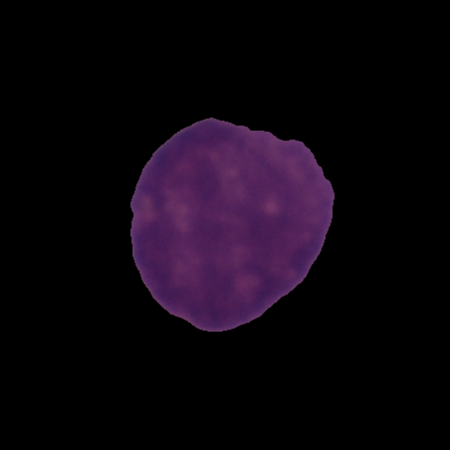
Label: healthy